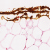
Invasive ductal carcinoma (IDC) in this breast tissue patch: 0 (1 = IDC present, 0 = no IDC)